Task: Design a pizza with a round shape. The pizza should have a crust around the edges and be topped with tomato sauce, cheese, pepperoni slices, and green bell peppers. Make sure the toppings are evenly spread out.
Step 175:
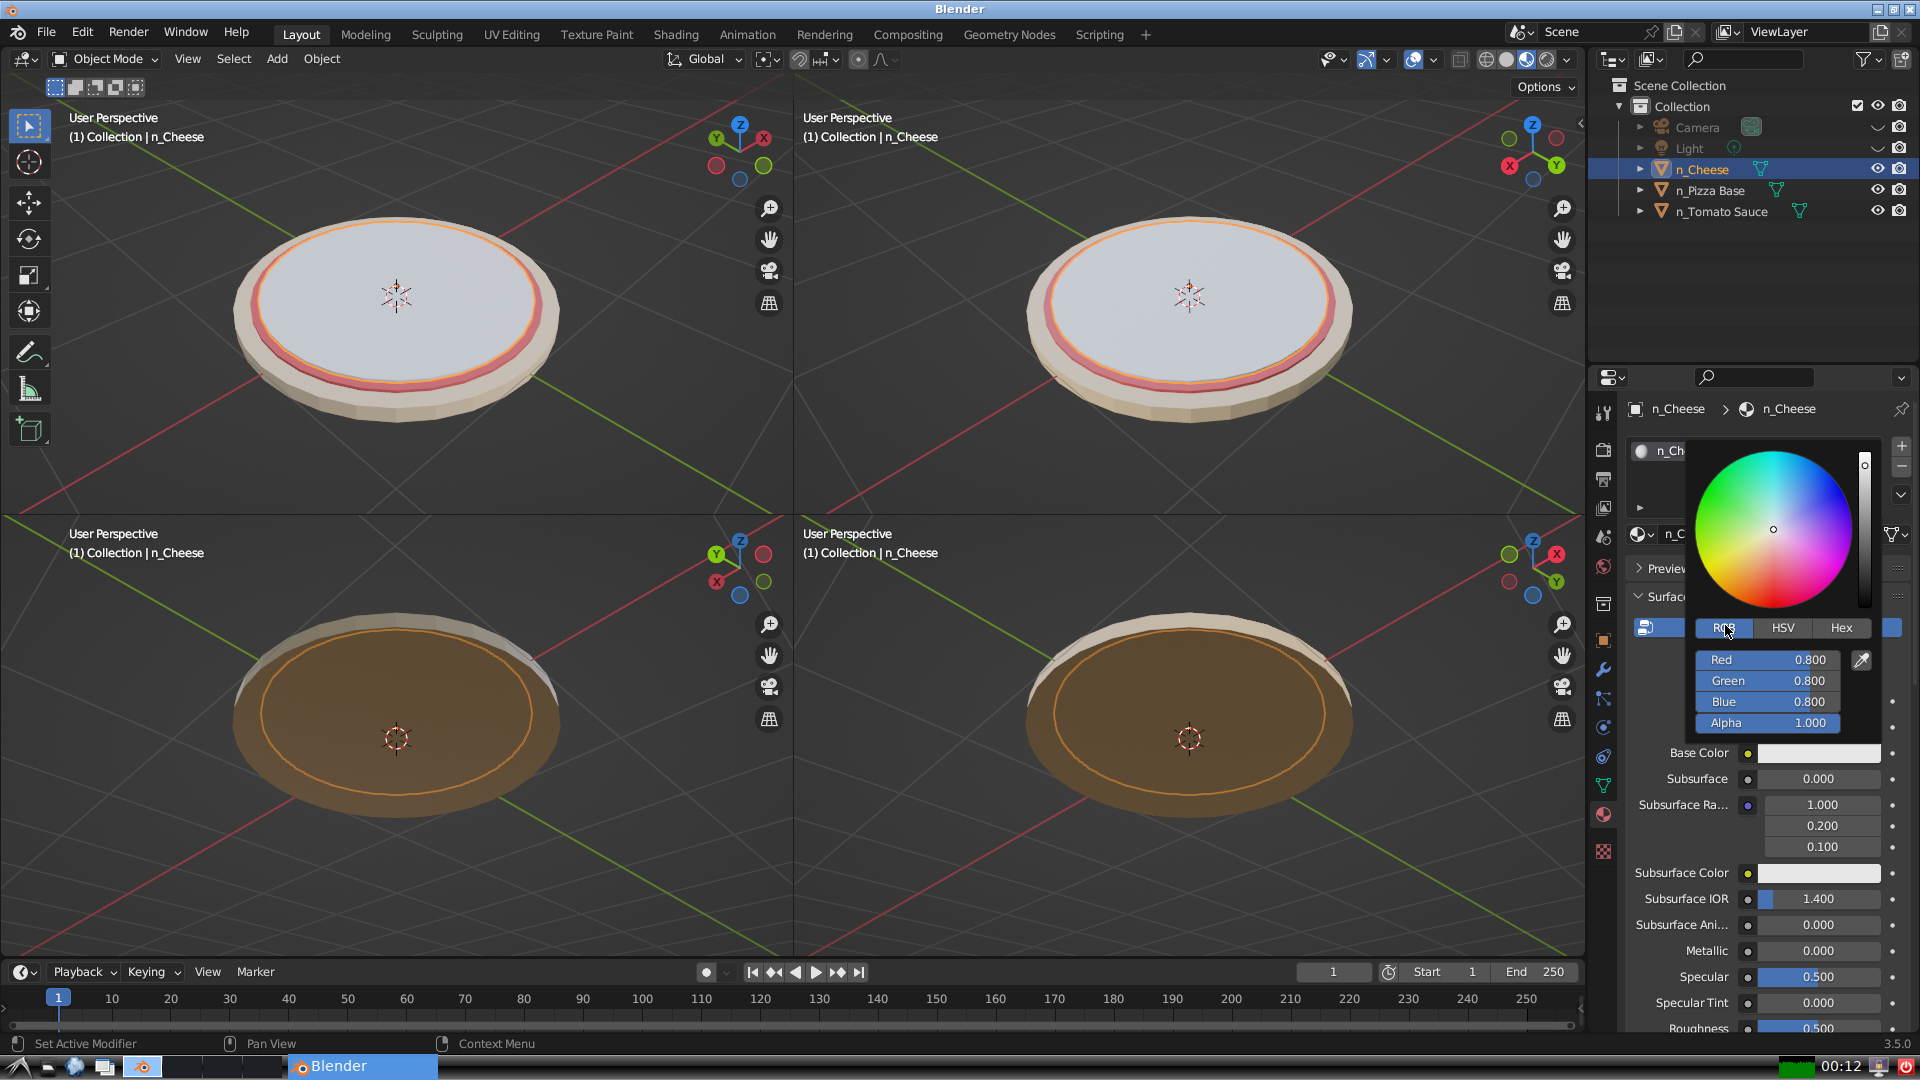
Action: {"mouse_move": [1770, 658]}